Question: I have an irregular time series contained in xts and separate time index vector (endpoints).
I want to calculate statistics for every index point based on preceding 5 seconds for every endpoint. So, starting point should be 5 seconds before every endpoint. These periods may overlap.
I cannot find any function from *apply family doing that job. How can I do that? Should I manually write loop for it?
Here is my humble illustration where black is xts data and red are endpoints. I want to have a result of a function for every red point calculated on all black points in 5-seconds interval.

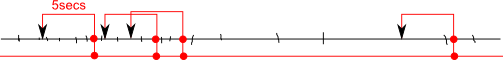
Answer: There isn't a ready-made function to do this, but it's fairly easy to write your own.
'''
# Example data
library(xts)
data(sample_matrix)
x <- as.xts(sample_matrix)
# Example function
# Calculate the mean of the last 5 days of each month, returning
# an xts object indexed at the endpoint
myFunction <- function(i, y) xts(t(colMeans(y[(i-4):i,])), index(y)[i])
# Use lapply to call your function at each endpoint
# (removing first endpoint, since it equals zero)
do.call(rbind, lapply(endpoints(x, 'months')[-1], FUN=myFunction, y=x))
'''